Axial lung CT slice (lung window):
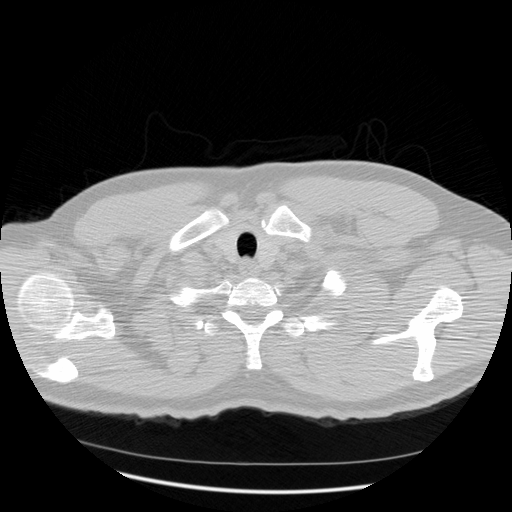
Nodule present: no